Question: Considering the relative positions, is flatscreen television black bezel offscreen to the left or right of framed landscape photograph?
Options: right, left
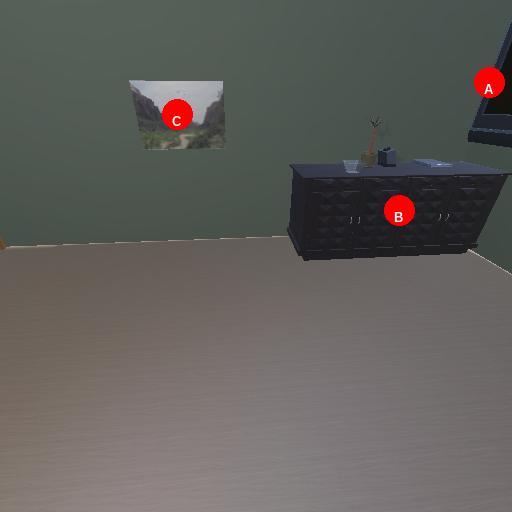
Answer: right